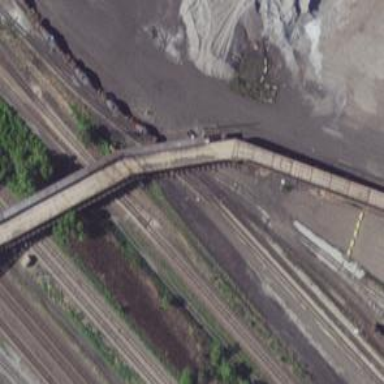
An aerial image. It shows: Railway yard in service.